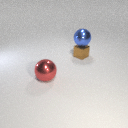
large red metal sphere in front of small brown metal cube